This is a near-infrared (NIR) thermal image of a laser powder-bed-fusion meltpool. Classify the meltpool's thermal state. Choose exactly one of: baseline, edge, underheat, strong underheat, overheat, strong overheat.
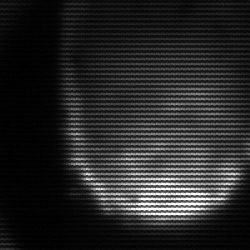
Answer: edge